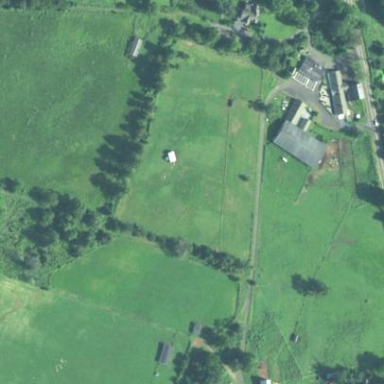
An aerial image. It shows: Farmyard area.